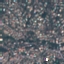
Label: Residential